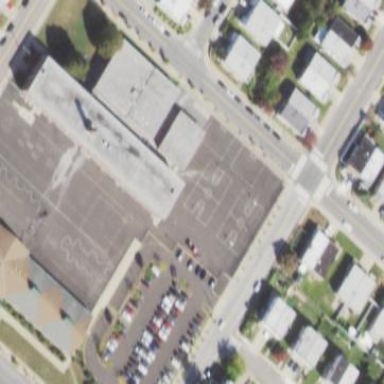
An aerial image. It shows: Schoolyard with asphalt surface.